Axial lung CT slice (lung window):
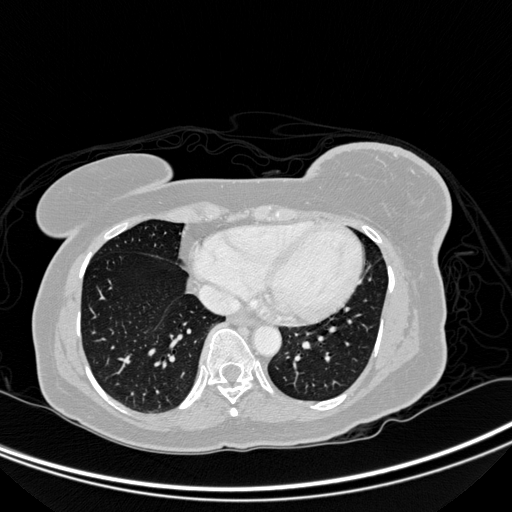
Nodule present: no